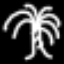
Label: palm tree